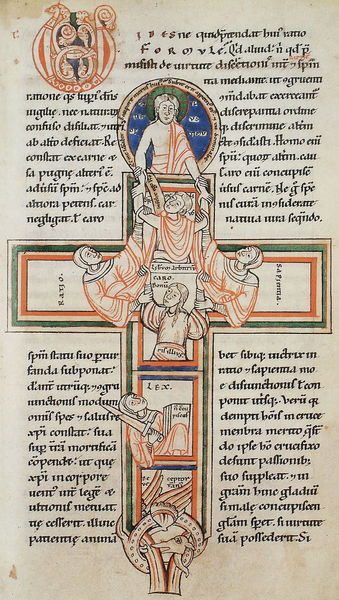
Titel: Speculum virginum
Institution: Köln, Historisches Archiv
Schlagwörter: blau, flügel, gott, himmel, grün, rot, kirche, kreis, schrift, papier, leiter, faltenwurf, buch, kloster, kreuz, seite, schwert, text, buchstabe, initiale, buchseite, heiligenschein, christus, jesus, mönche, jünger, heilig, handschrift, latein, dreifaltigkeit, christ, heiliger geist, buchmalerei, majuskel, tugenden, gesetz, rex, illumination, alte schrift, lex, katholik, trinit, trinity